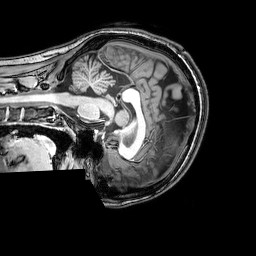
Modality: T1w
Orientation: sagittal
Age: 19
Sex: female
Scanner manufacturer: philips
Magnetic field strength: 3 T
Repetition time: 0.008113 s
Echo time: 0.003709 s